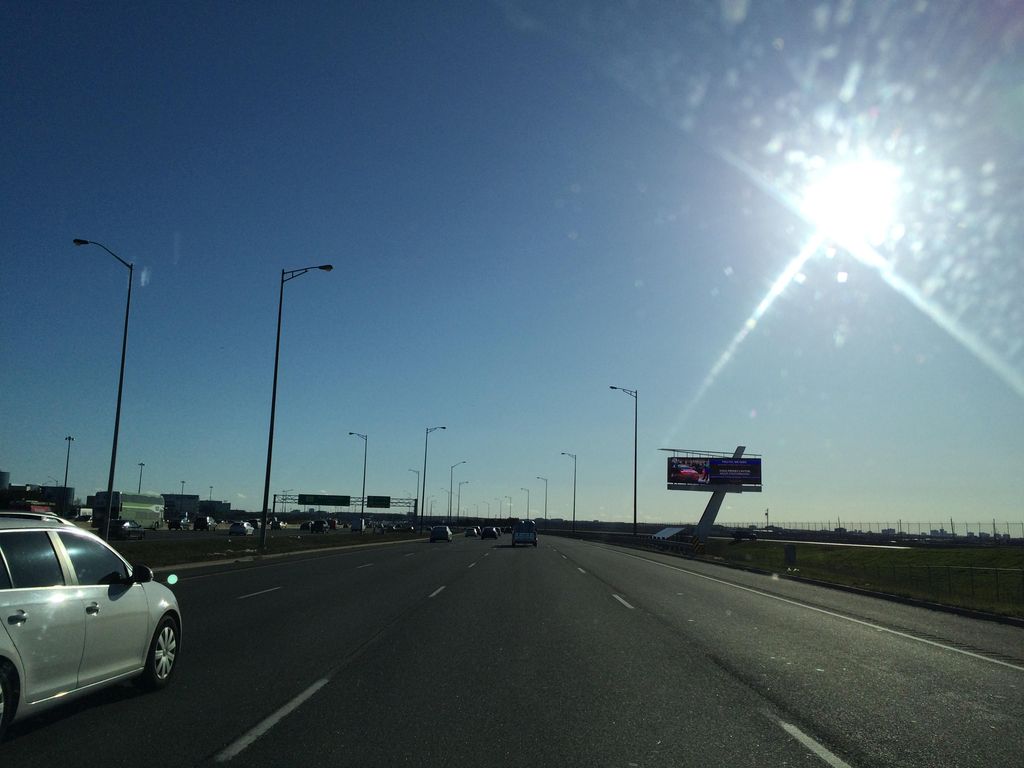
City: toronto